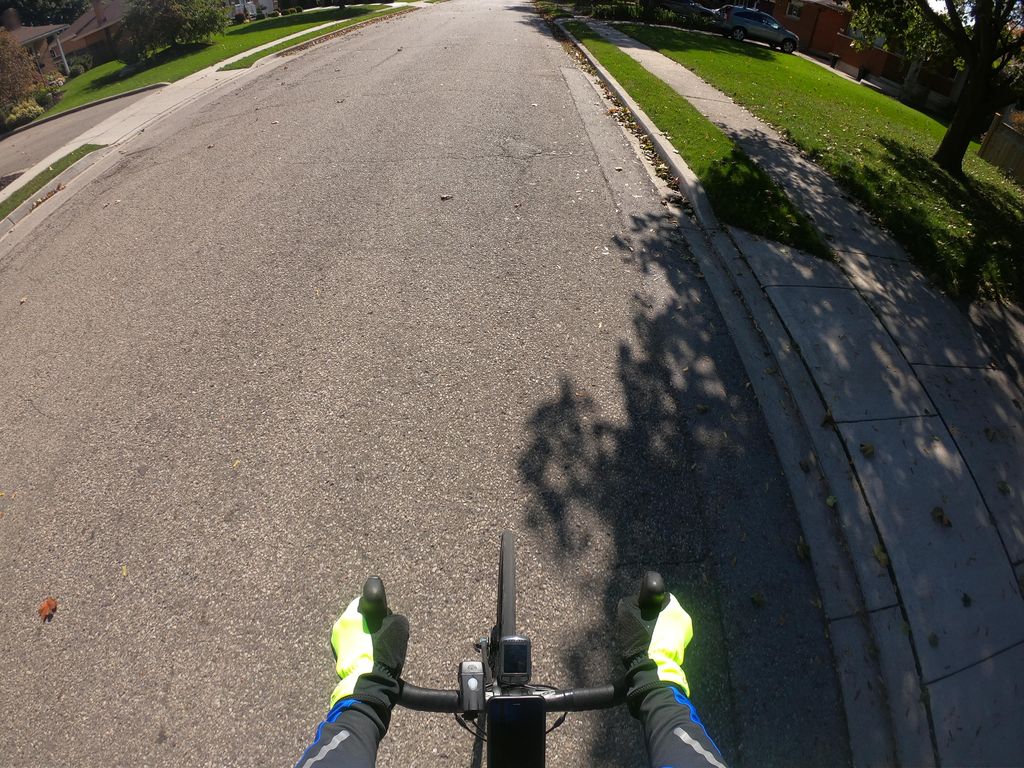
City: kitchener-waterloo